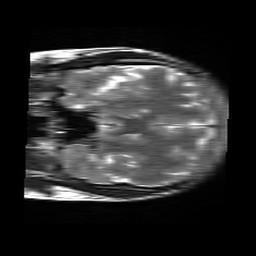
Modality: T2w
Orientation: coronal
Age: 20
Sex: female
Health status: healthy
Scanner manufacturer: siemens
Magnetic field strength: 3 T
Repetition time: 4.01 s
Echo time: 0.116 s